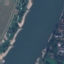
Land use / land cover class: River